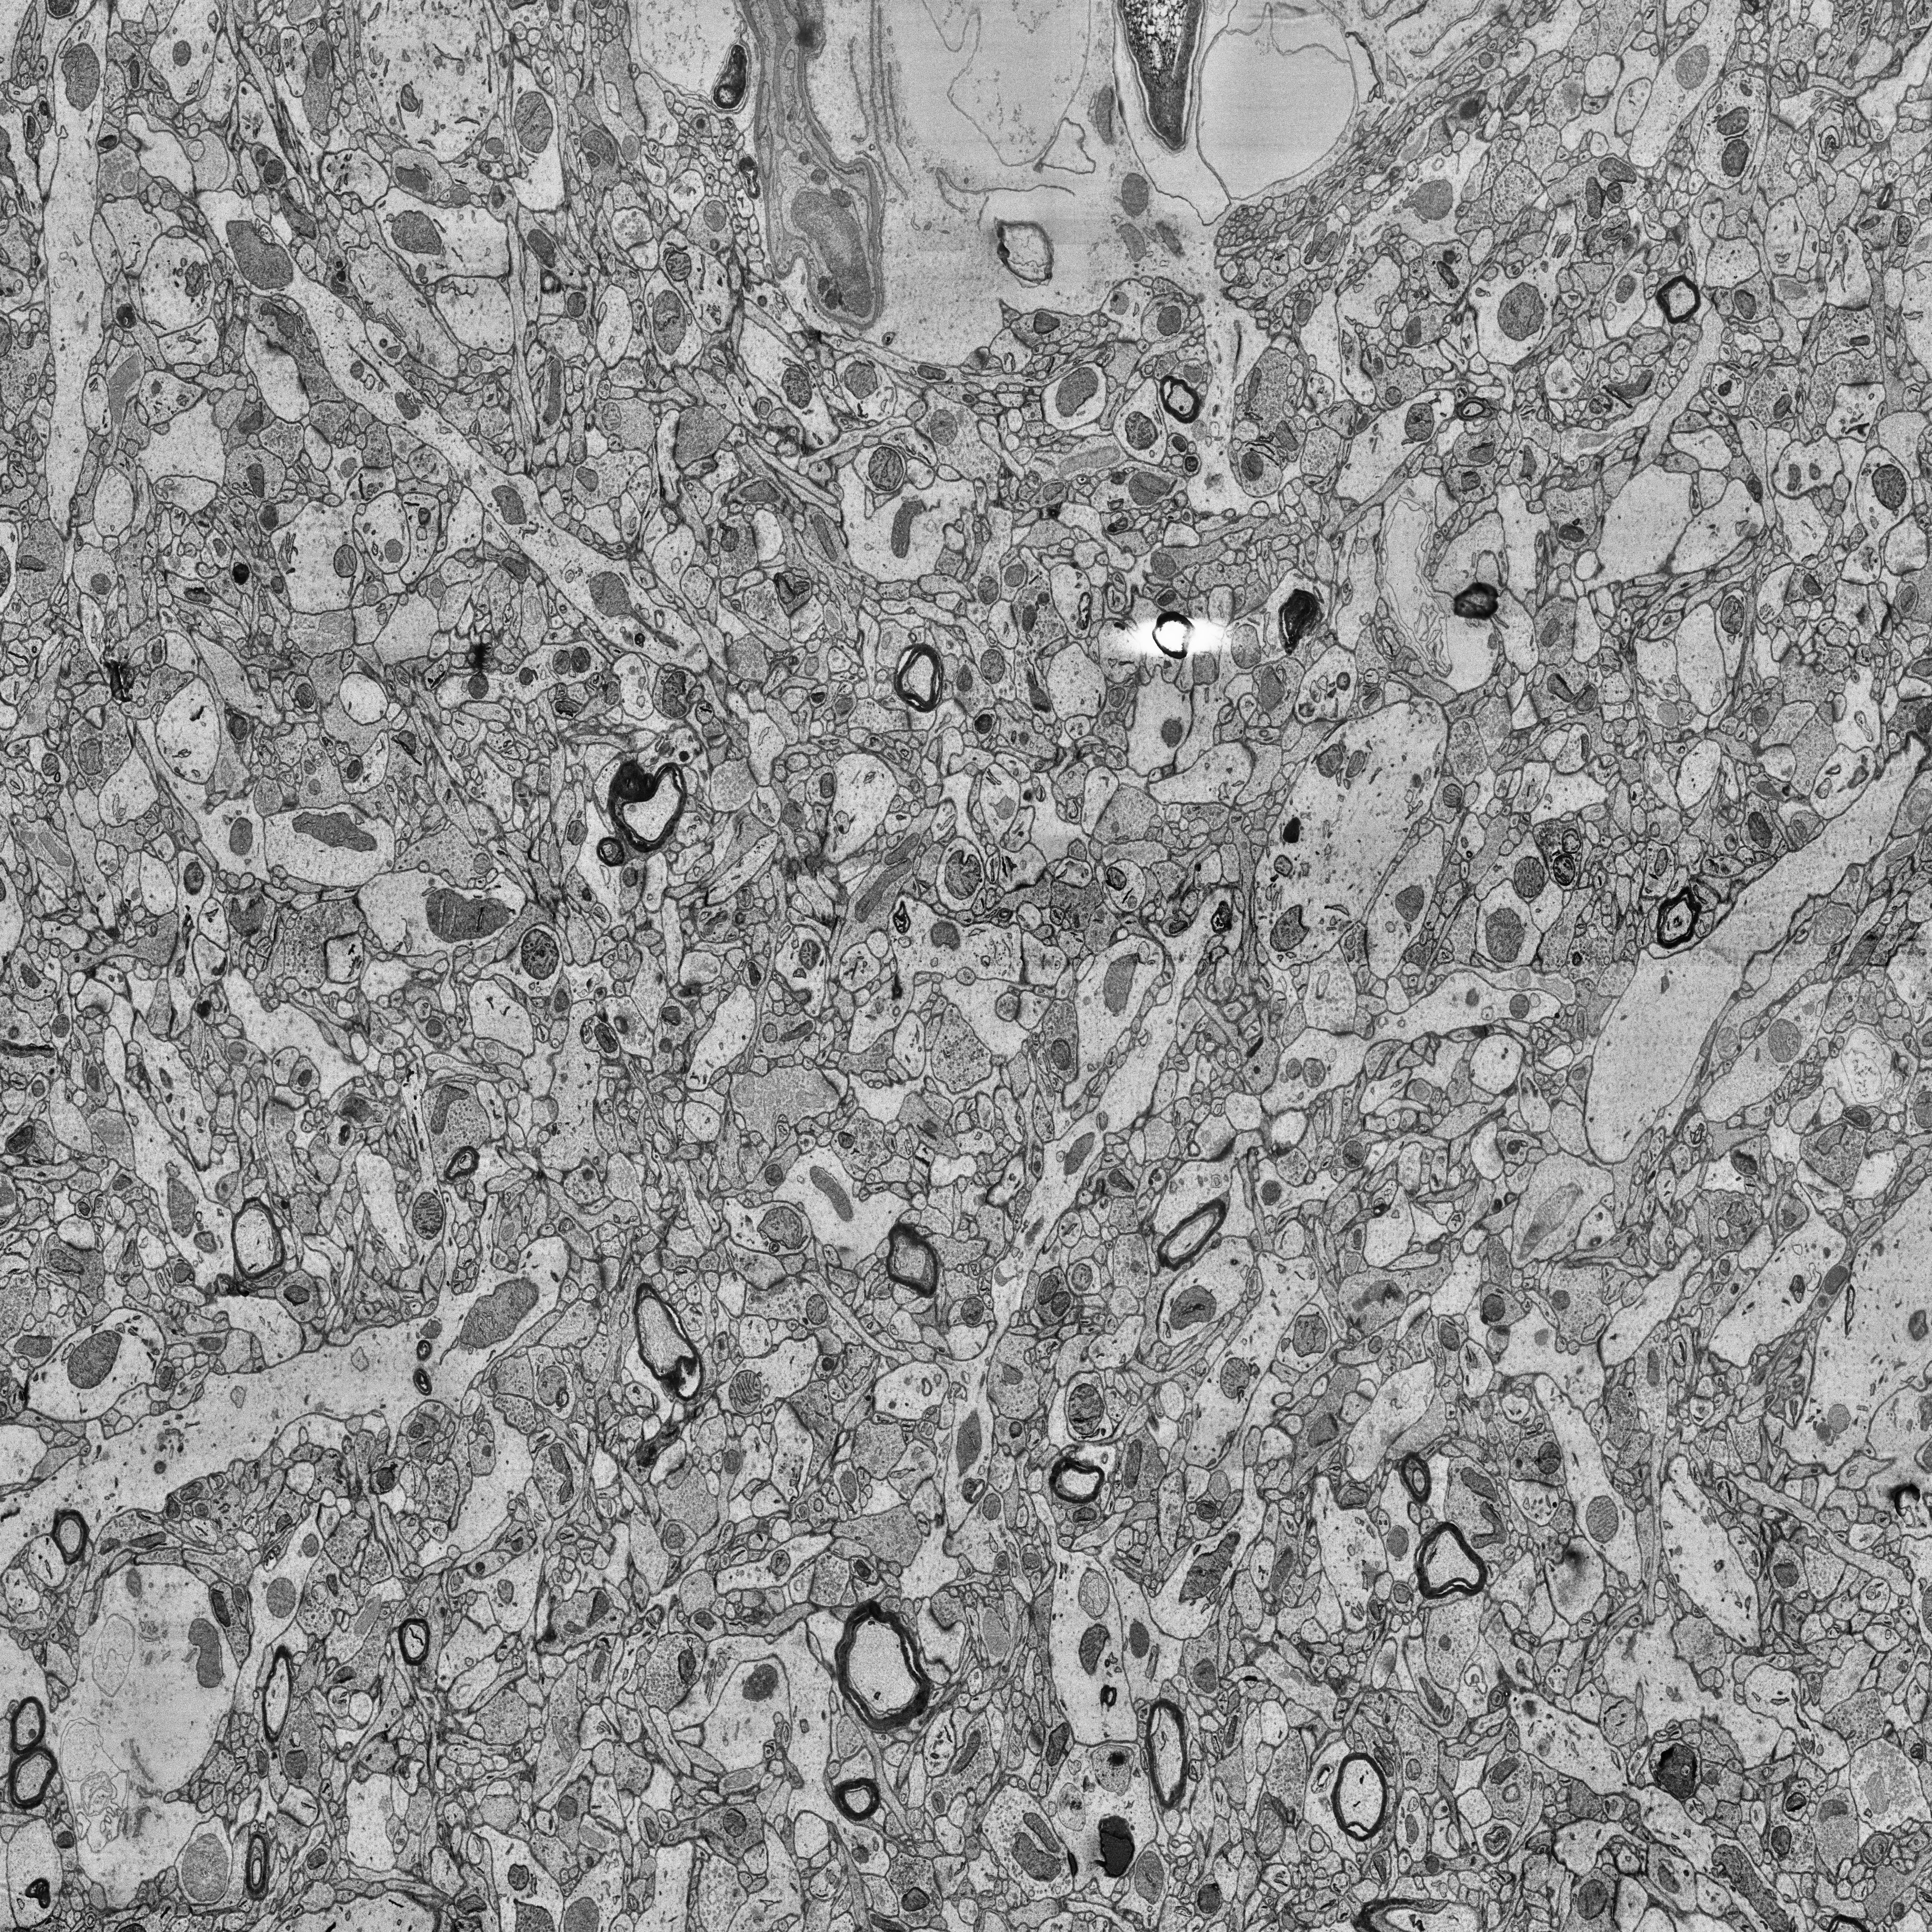
Electron microscopy slice of human cortex tissue
Slice depth (z): 31
Mitochondria instances in slice: 490